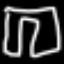
Label: pants